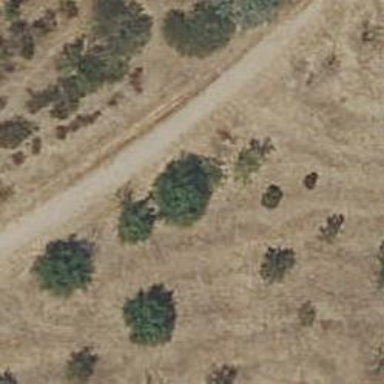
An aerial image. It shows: Dirt track road.